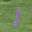
Label: 1